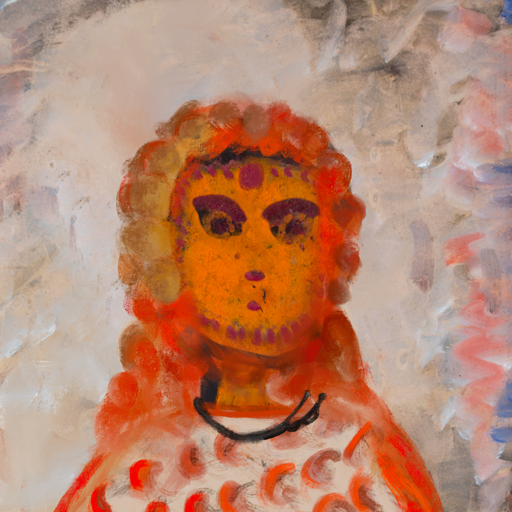
Background: Roy_Bahadur, Head And Neck Front: Doll, Face Front: Doll, Bust: Rupkatha, Hair Front: Rupkatha, Head Accessory: Blank, Second Necklace: Blank, Necklace: Orphan, Baby: Blank